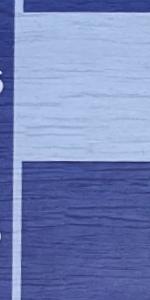
Label: Empty